Field crop: maize
Growth stage: 2
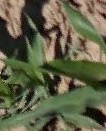
Species: maize